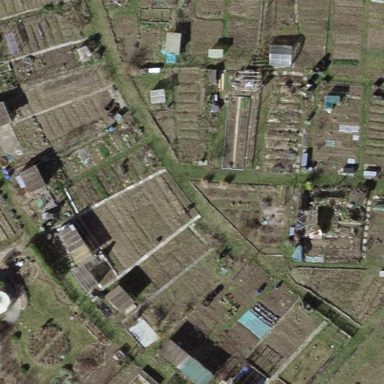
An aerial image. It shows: Allotments area.